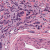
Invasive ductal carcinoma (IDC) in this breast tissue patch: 0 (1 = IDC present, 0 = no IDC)